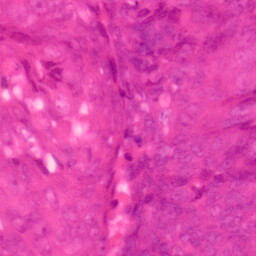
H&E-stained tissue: Colon